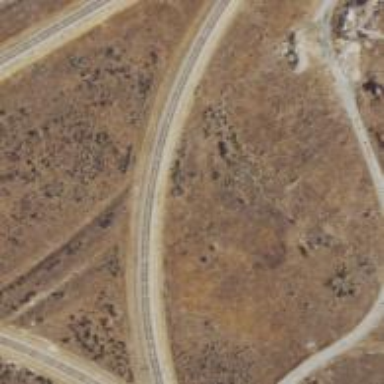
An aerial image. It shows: Preserved railway with spur service.